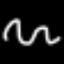
Label: squiggle